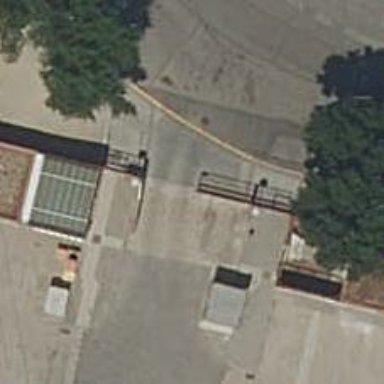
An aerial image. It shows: Metal fence.